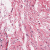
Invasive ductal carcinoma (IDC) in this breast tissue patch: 0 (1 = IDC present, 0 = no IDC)